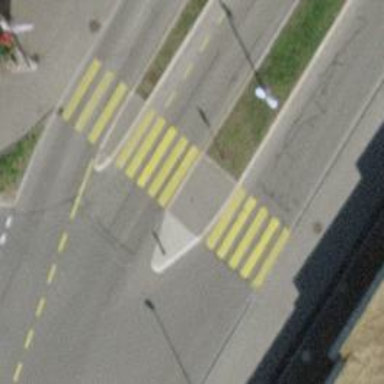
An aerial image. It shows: Footway crossing with marked asphalt surface.